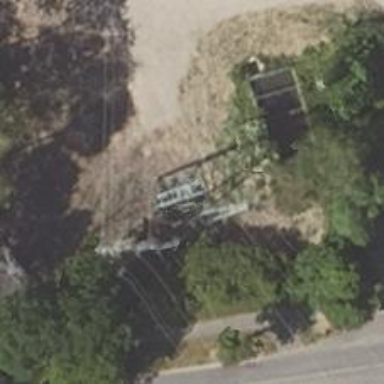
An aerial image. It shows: Power tower.